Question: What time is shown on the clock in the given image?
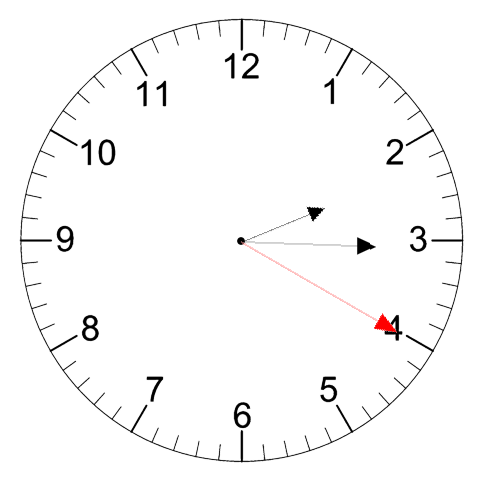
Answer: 02:15:20